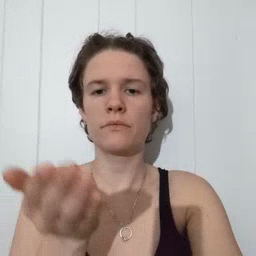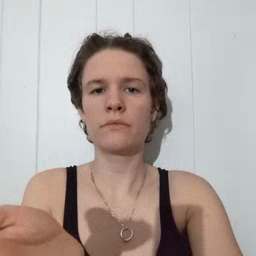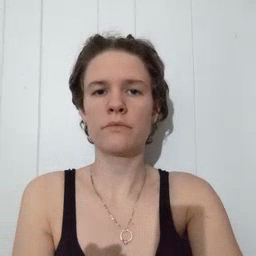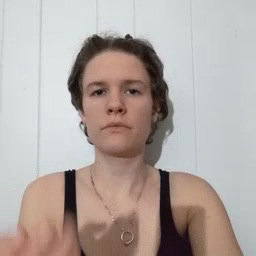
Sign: boat